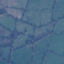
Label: Pasture